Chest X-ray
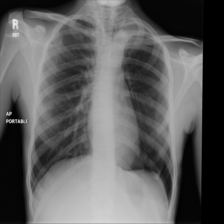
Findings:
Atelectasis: negative
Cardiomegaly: negative
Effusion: negative
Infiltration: negative
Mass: negative
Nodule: negative
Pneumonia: negative
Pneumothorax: negative
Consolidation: negative
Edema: negative
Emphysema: negative
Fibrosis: negative
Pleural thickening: negative
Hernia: negative